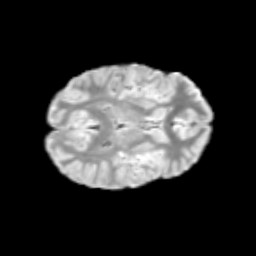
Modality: T2w
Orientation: axial
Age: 11
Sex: male
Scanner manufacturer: siemens
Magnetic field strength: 3 T
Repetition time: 3.8 s
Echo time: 0.07 s